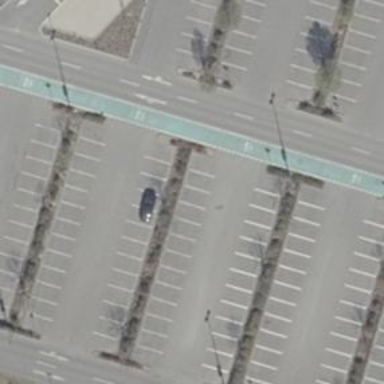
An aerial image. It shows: Asphalt parking aisle along service road.